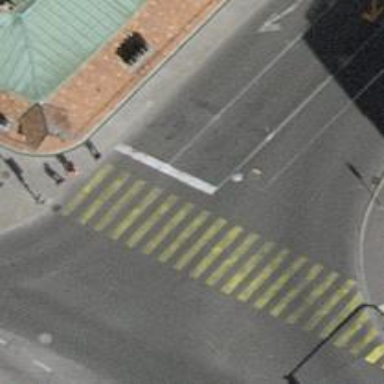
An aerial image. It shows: Road crossing with traffic signals.